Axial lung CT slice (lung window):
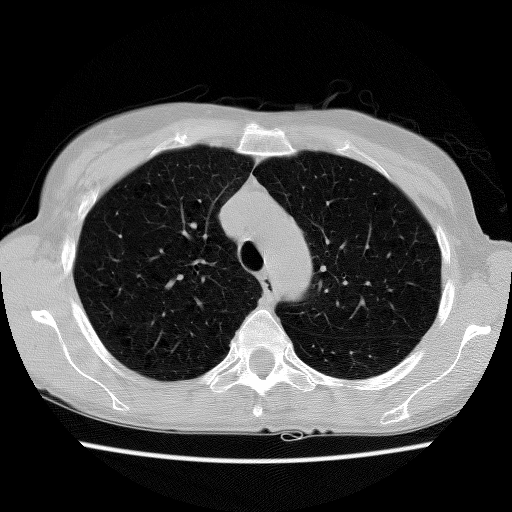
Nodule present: no